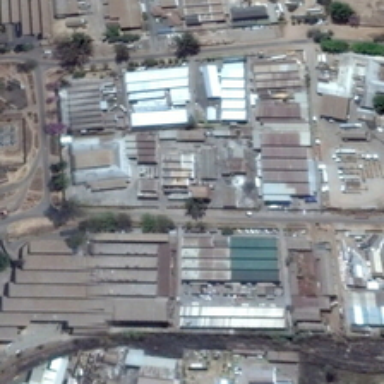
Many khaki buildings and some white buildings and green trees are in an industrial area .